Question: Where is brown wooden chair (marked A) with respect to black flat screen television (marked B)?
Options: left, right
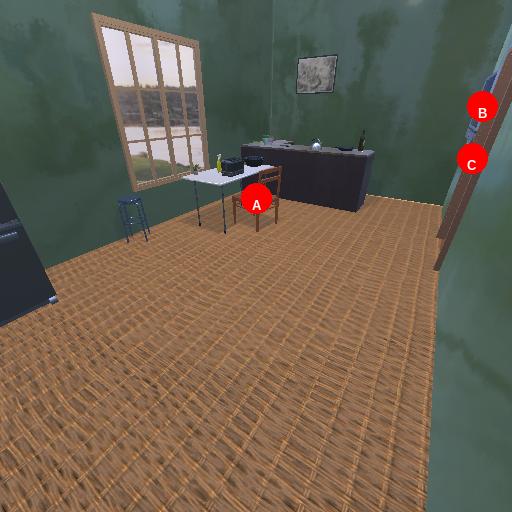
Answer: left